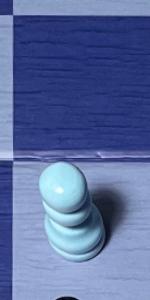
Label: Pawn_White